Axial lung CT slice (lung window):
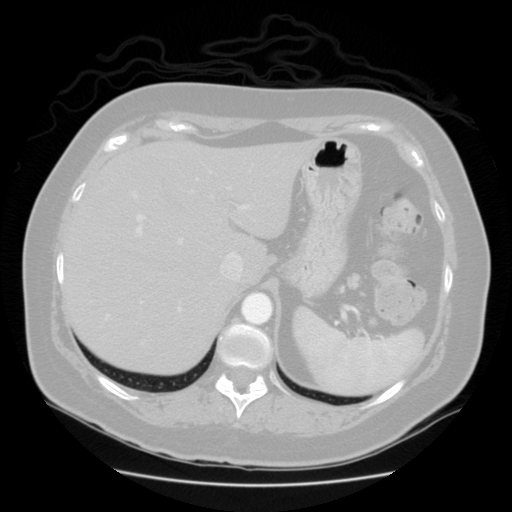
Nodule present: no